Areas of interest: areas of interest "Zhou Enlai Memorial Hall South Area"
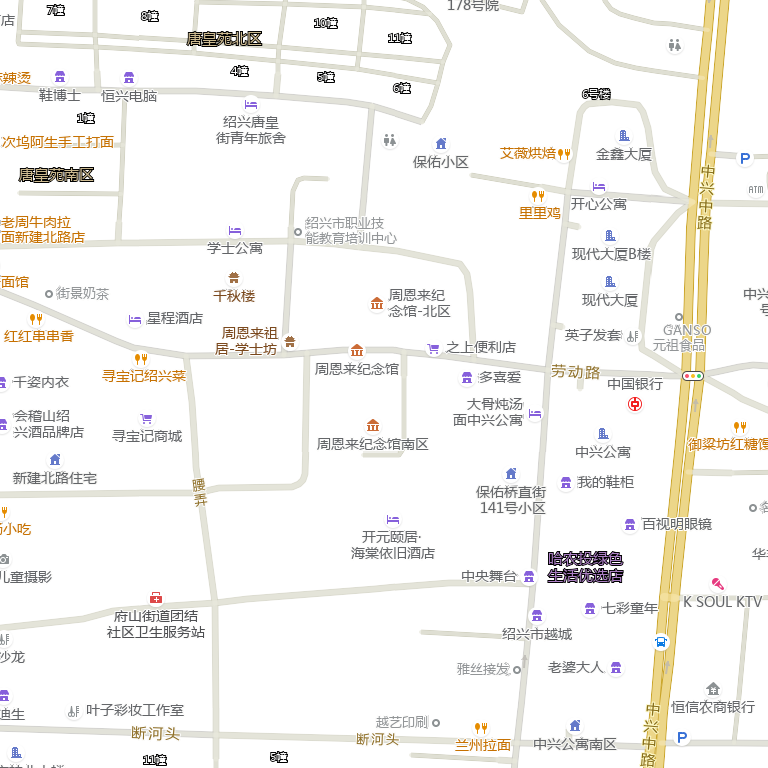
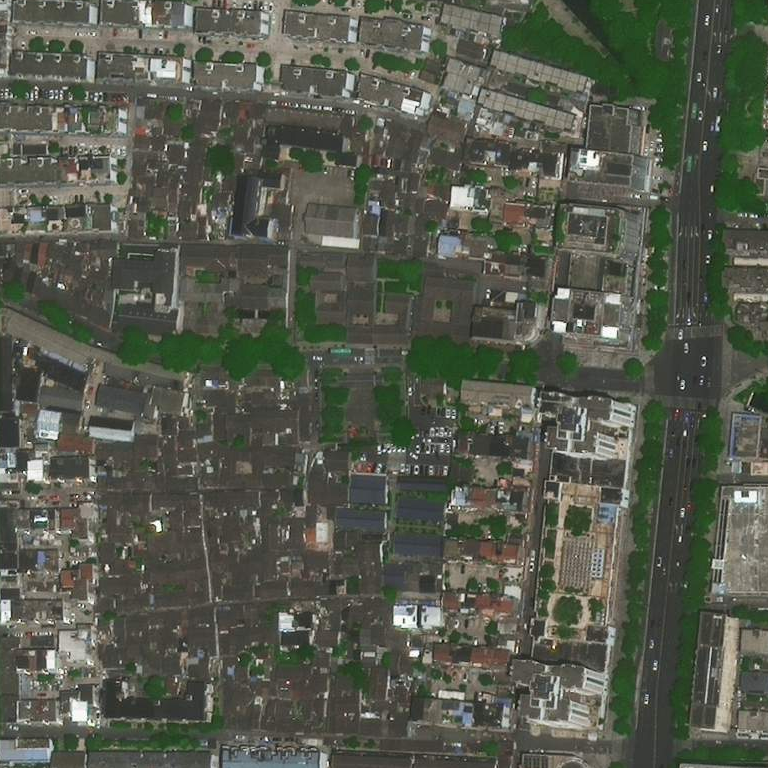